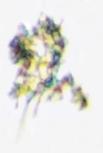
Label: Detritus